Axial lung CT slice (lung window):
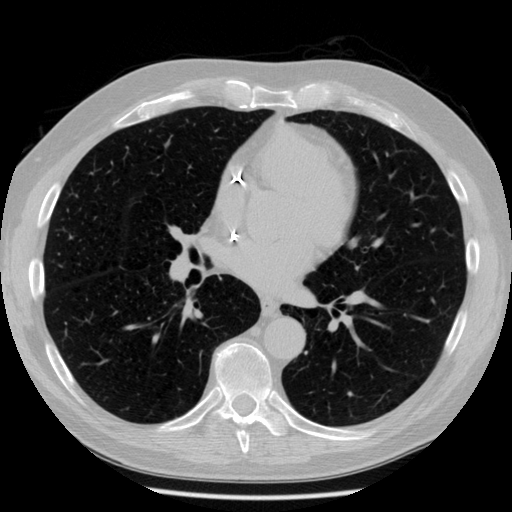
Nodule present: no